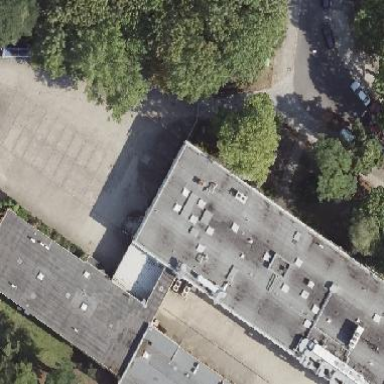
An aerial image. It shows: Commercial building.